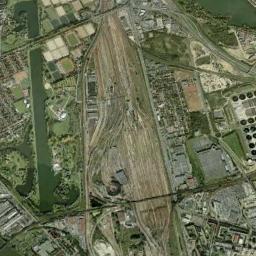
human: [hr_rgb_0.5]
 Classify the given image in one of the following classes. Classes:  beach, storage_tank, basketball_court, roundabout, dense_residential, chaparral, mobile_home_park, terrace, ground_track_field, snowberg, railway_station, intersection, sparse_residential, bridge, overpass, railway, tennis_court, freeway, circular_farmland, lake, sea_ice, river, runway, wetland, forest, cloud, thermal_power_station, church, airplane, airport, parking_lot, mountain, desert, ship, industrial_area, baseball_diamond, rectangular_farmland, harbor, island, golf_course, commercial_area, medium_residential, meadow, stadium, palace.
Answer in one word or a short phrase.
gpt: railway_station